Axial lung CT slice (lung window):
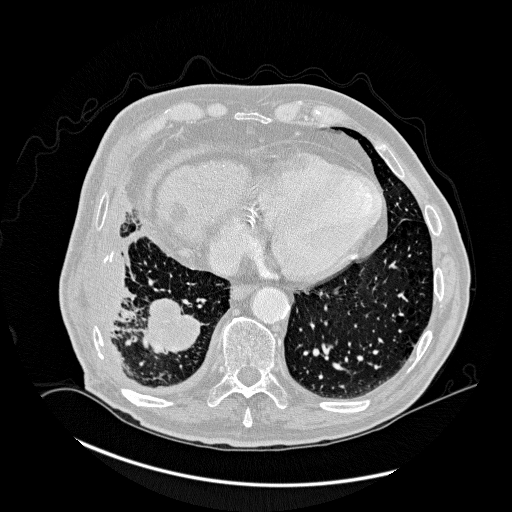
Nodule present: no